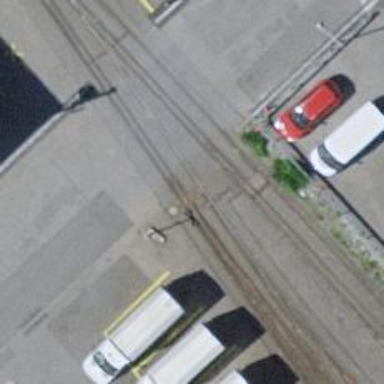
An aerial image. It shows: Railway switch.